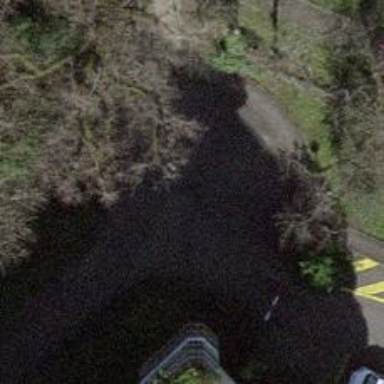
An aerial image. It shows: Mini roundabout on the road.